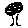
Label: tree